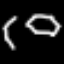
Label: octagon